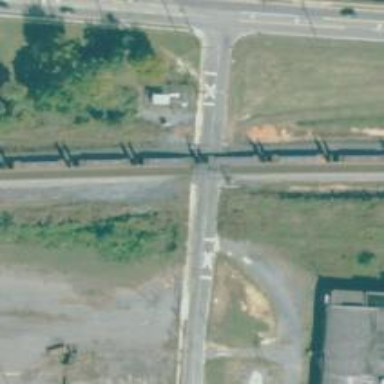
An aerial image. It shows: Railway crossing.